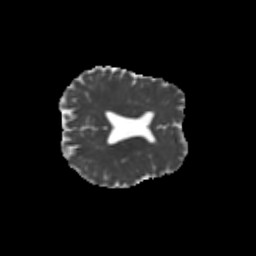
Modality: MD
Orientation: axial
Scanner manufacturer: siemens
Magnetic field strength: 3 T
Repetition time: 9.2 s
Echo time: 0.084 s